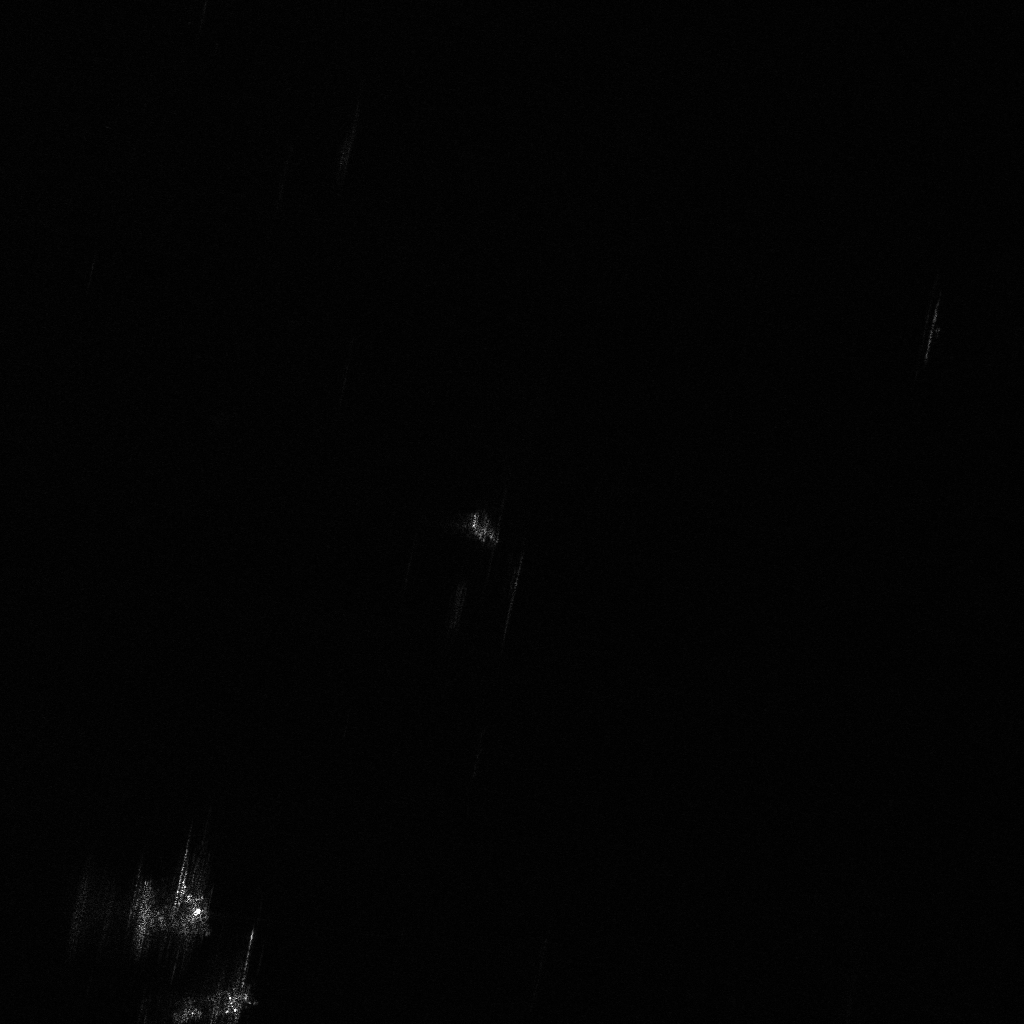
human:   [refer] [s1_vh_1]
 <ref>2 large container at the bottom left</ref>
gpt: <box>[[19, 93, 21, 102, 75], [15, 85, 17, 93, 87]]</box>